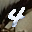
Label: 4